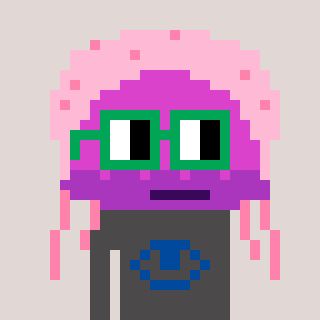
a pixel art character with square green glasses, a jellyfish-shaped head and a grayscale-colored body on a warm background